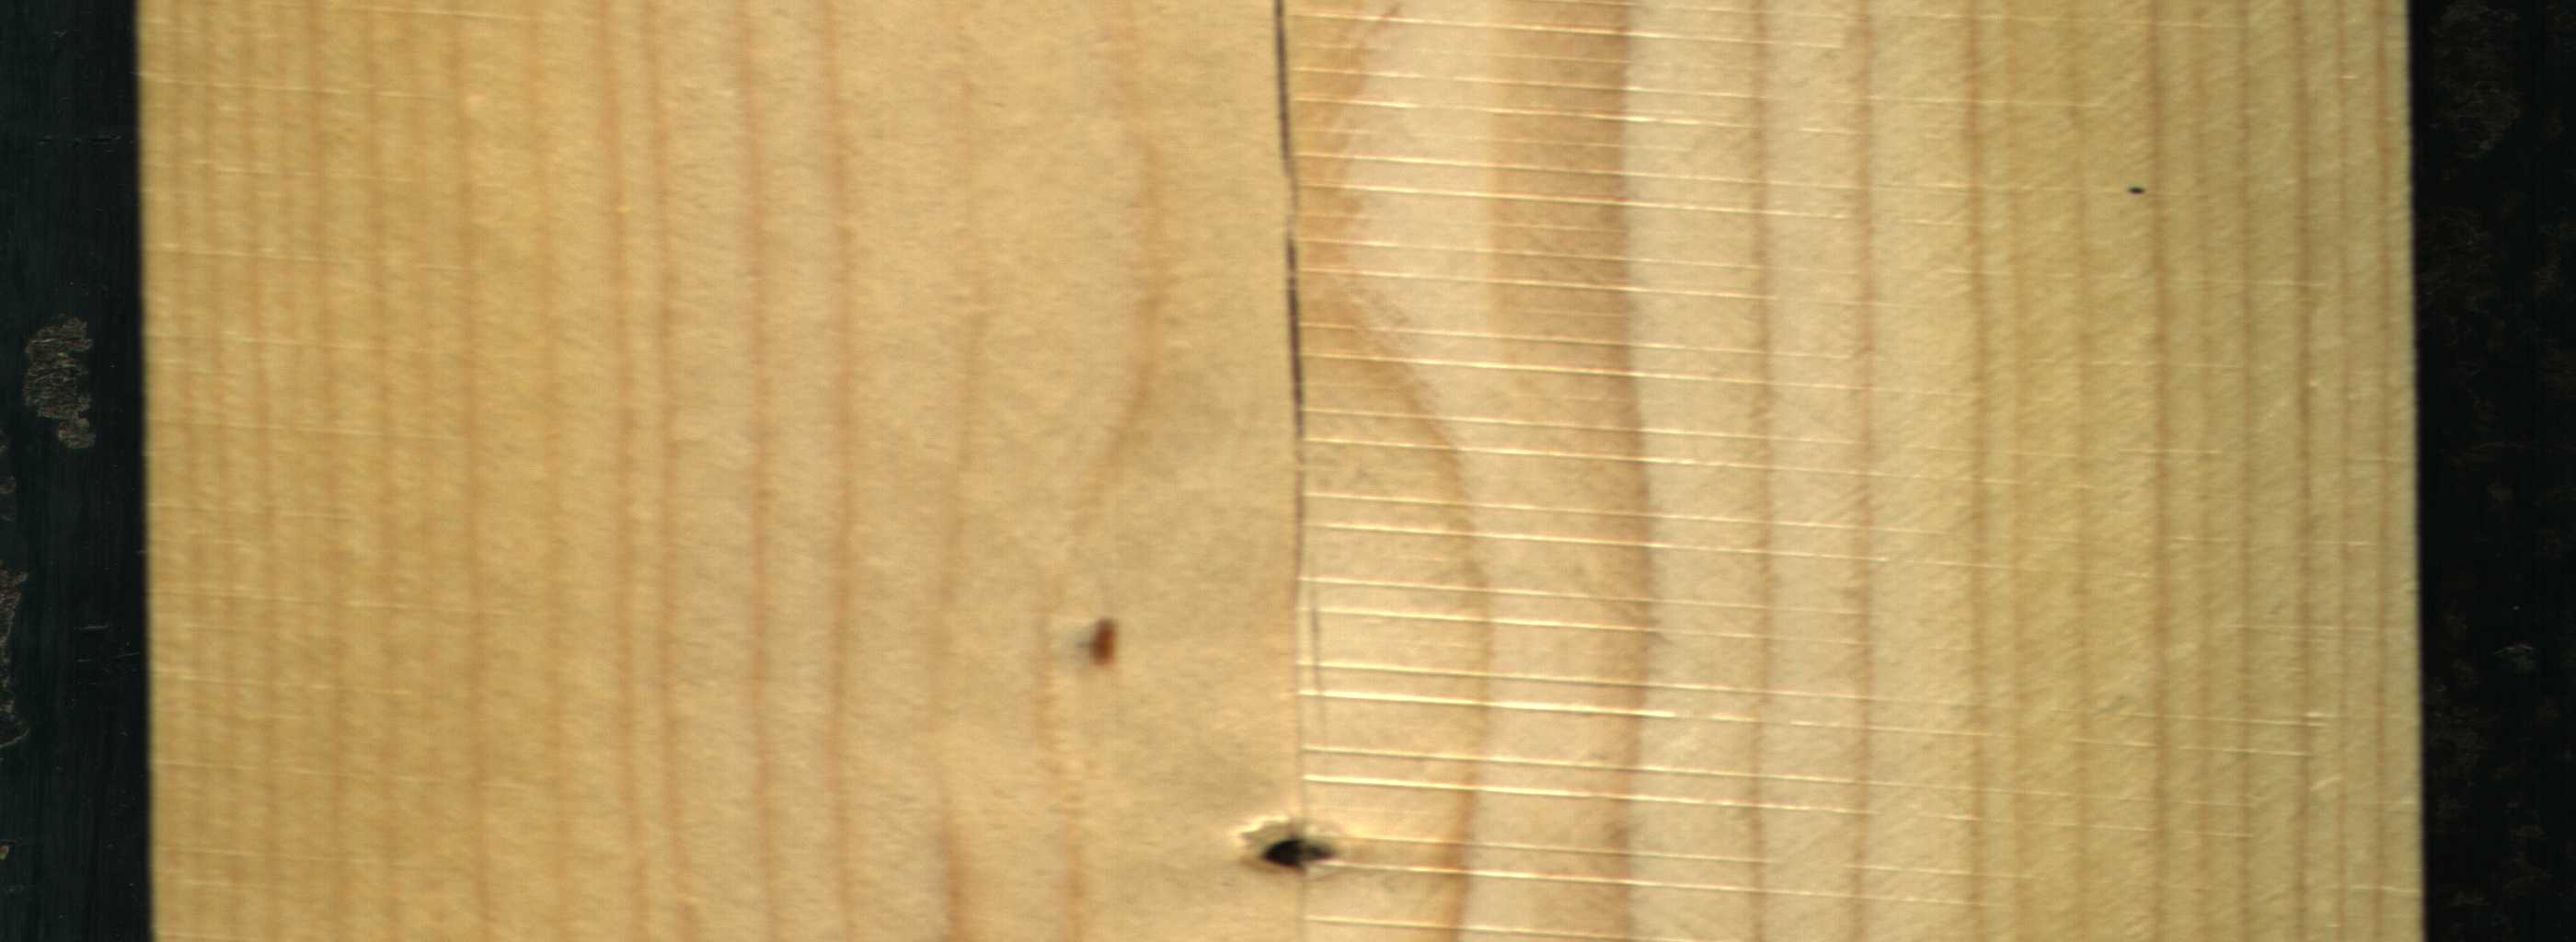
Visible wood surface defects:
resin
Crack
Crack
Dead_Knot